Question: I have a query that runs Ok but doesn't create the desire results, I want this query to insert value in third column of my table ('PAYABLE_AMOUNT_DUE') by taking difference of the SUM of second column ('PAYABLE_AMOUNT') on the basis of it's ACTION string ('PAYABLE_ACTION'). Structure of my table is as shown below and the values,

the logic yet I used is as below, but it doesn't insert the desired value into third table (as can see it's always 0)
'''
INSERT INTO 'payables'('payable_action', 'payable_amount', 'payable_amount_due')
VALUES ('Cash Closed', '300',
'(SELECT SUM(payable_amount)
FROM payables
WHERE payable_action = 'Cash In') -
(SELECT SUM(payable_amount)
FROM payables
WHERE payable_action = 'Cash Closed')
')
'''
As you can see it inserted value in 'payable_amount' and in 'payable_action' but not in 'payable_amount_due', I don't know why and how can I do it? Thanks
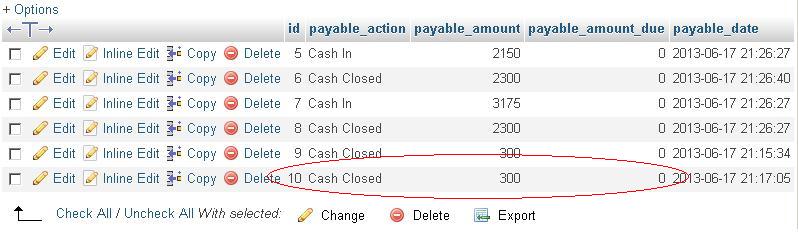
Answer: You can try:
'''
INSERT INTO payables( payable_action, payable_amount, payable_amount_due )
SELECT 'Cash Closed', '300',
SUM( payable_amount * (payable_action='Cash In' ) )
- SUM( payable_amount * (payable_action='Cash Closed') )
FROM payables
'''
Edit: What this line does?
'''
SUM( payable_amount * ( payable_action='Cash In' ) )
'''
For every row '(payable_action='Cash In')' returns boolean, but mysql has just 0 or 1 for booleans, so we will be adding to the sum 'payable_action * 1' for rows satisfying action condition and 'payable_action * 0' for other rows. So basically only those with proper action will count.